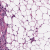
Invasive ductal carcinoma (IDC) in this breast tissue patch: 0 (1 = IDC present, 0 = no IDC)